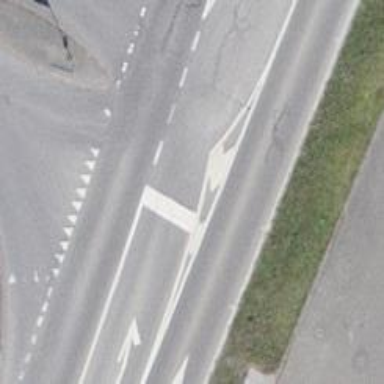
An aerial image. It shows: Asphalt road classified as primary highway.